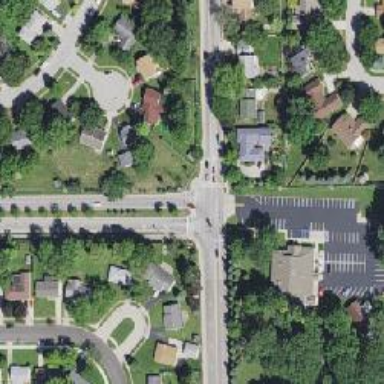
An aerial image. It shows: Marked road crossing.